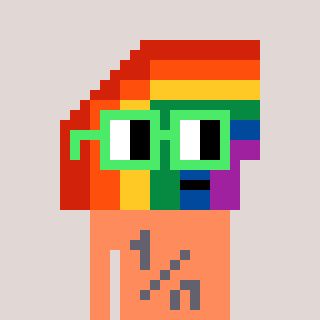
a pixel art character with square light green glasses, a rainbow-shaped head and a peachy-colored body on a warm background